Question: I'm having a problem with the draggable/droppable objects. I have the draggable object set to be about 400px wide and 50px tall. The droppable is the same height, but the width is only about 80px.
My problem comes in when you try to drop the object onto the droppable. In order for the draggable to actually fire the drop listener the draggable has to almost be perfectly centered over the droppable in order for it to actually work and to fire the drop event listener.
Is there a way to modify the code so that it will use the corners to test the drop? It would appear that it tests the draggable objects placement based on its width over the droppable to detect if it's being dropped. I need to modify this so that it listens to the outer edges of the draggable object instead.
For instance if the object being dragged in the image below were to be dropped it would snap to the object titled "Step 1". Right now, that draggable would have to be half way over in order to actually snap to the droppable object.

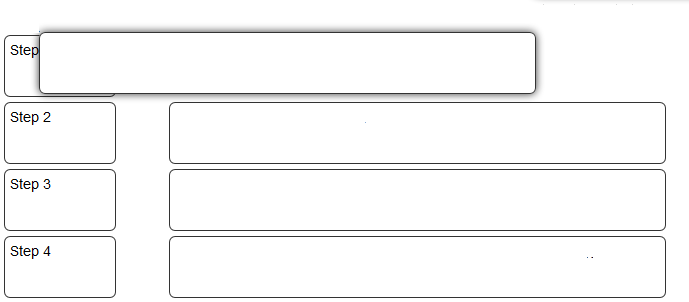
Answer: If you're using jQuery UI's Draggable/Droppable code, have you looked at setting this parameter? <URL> ... it looks like you can set it to "touch" which means the droppable area is activated whenever the draggable touches with any part of itself the drop zone.